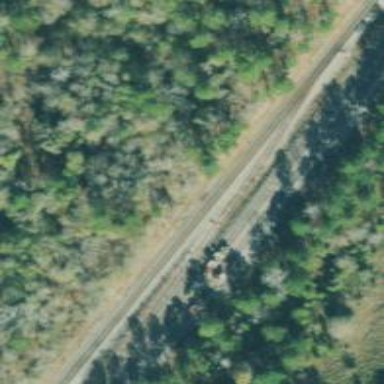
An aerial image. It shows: Railway track.